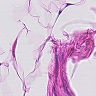
Metastatic tissue present: no